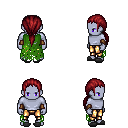
a pixel art fantasy rpg character, male body template, dark elf, purple skin, green tattered cape, gold greaves, brunette ponytail hairstyle, leather bracers, gray slippers, four views (front, back, left, right), 2x2 character sprite sheet, small pixel art, hard edges, no anti-aliasing